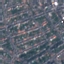
Land use / land cover class: Residential